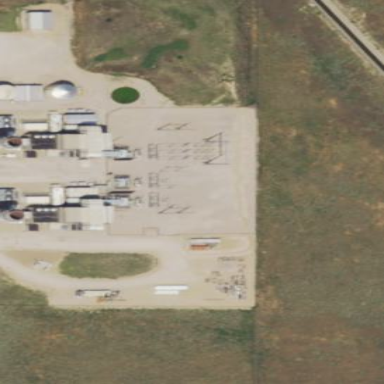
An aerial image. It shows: Outdoor power substation enclosed by fence. The substation operates at the transmission level.